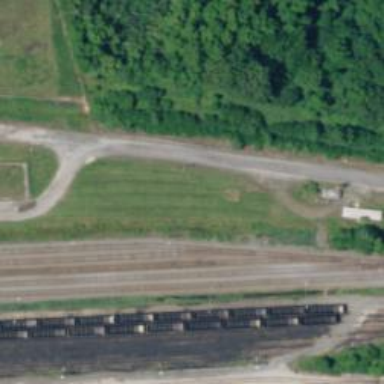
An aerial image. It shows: Railway yard used for servicing trains.